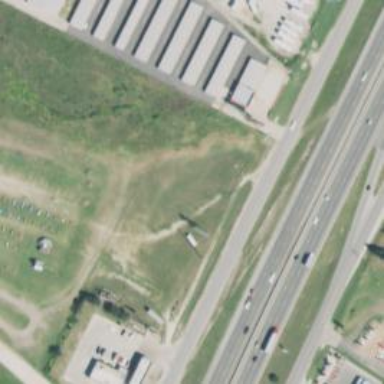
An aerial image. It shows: Secondary road with frontage road.